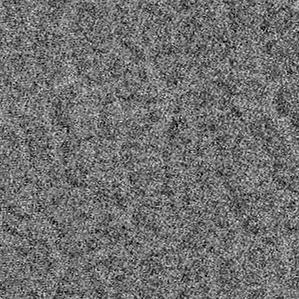
Label: frost